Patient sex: M
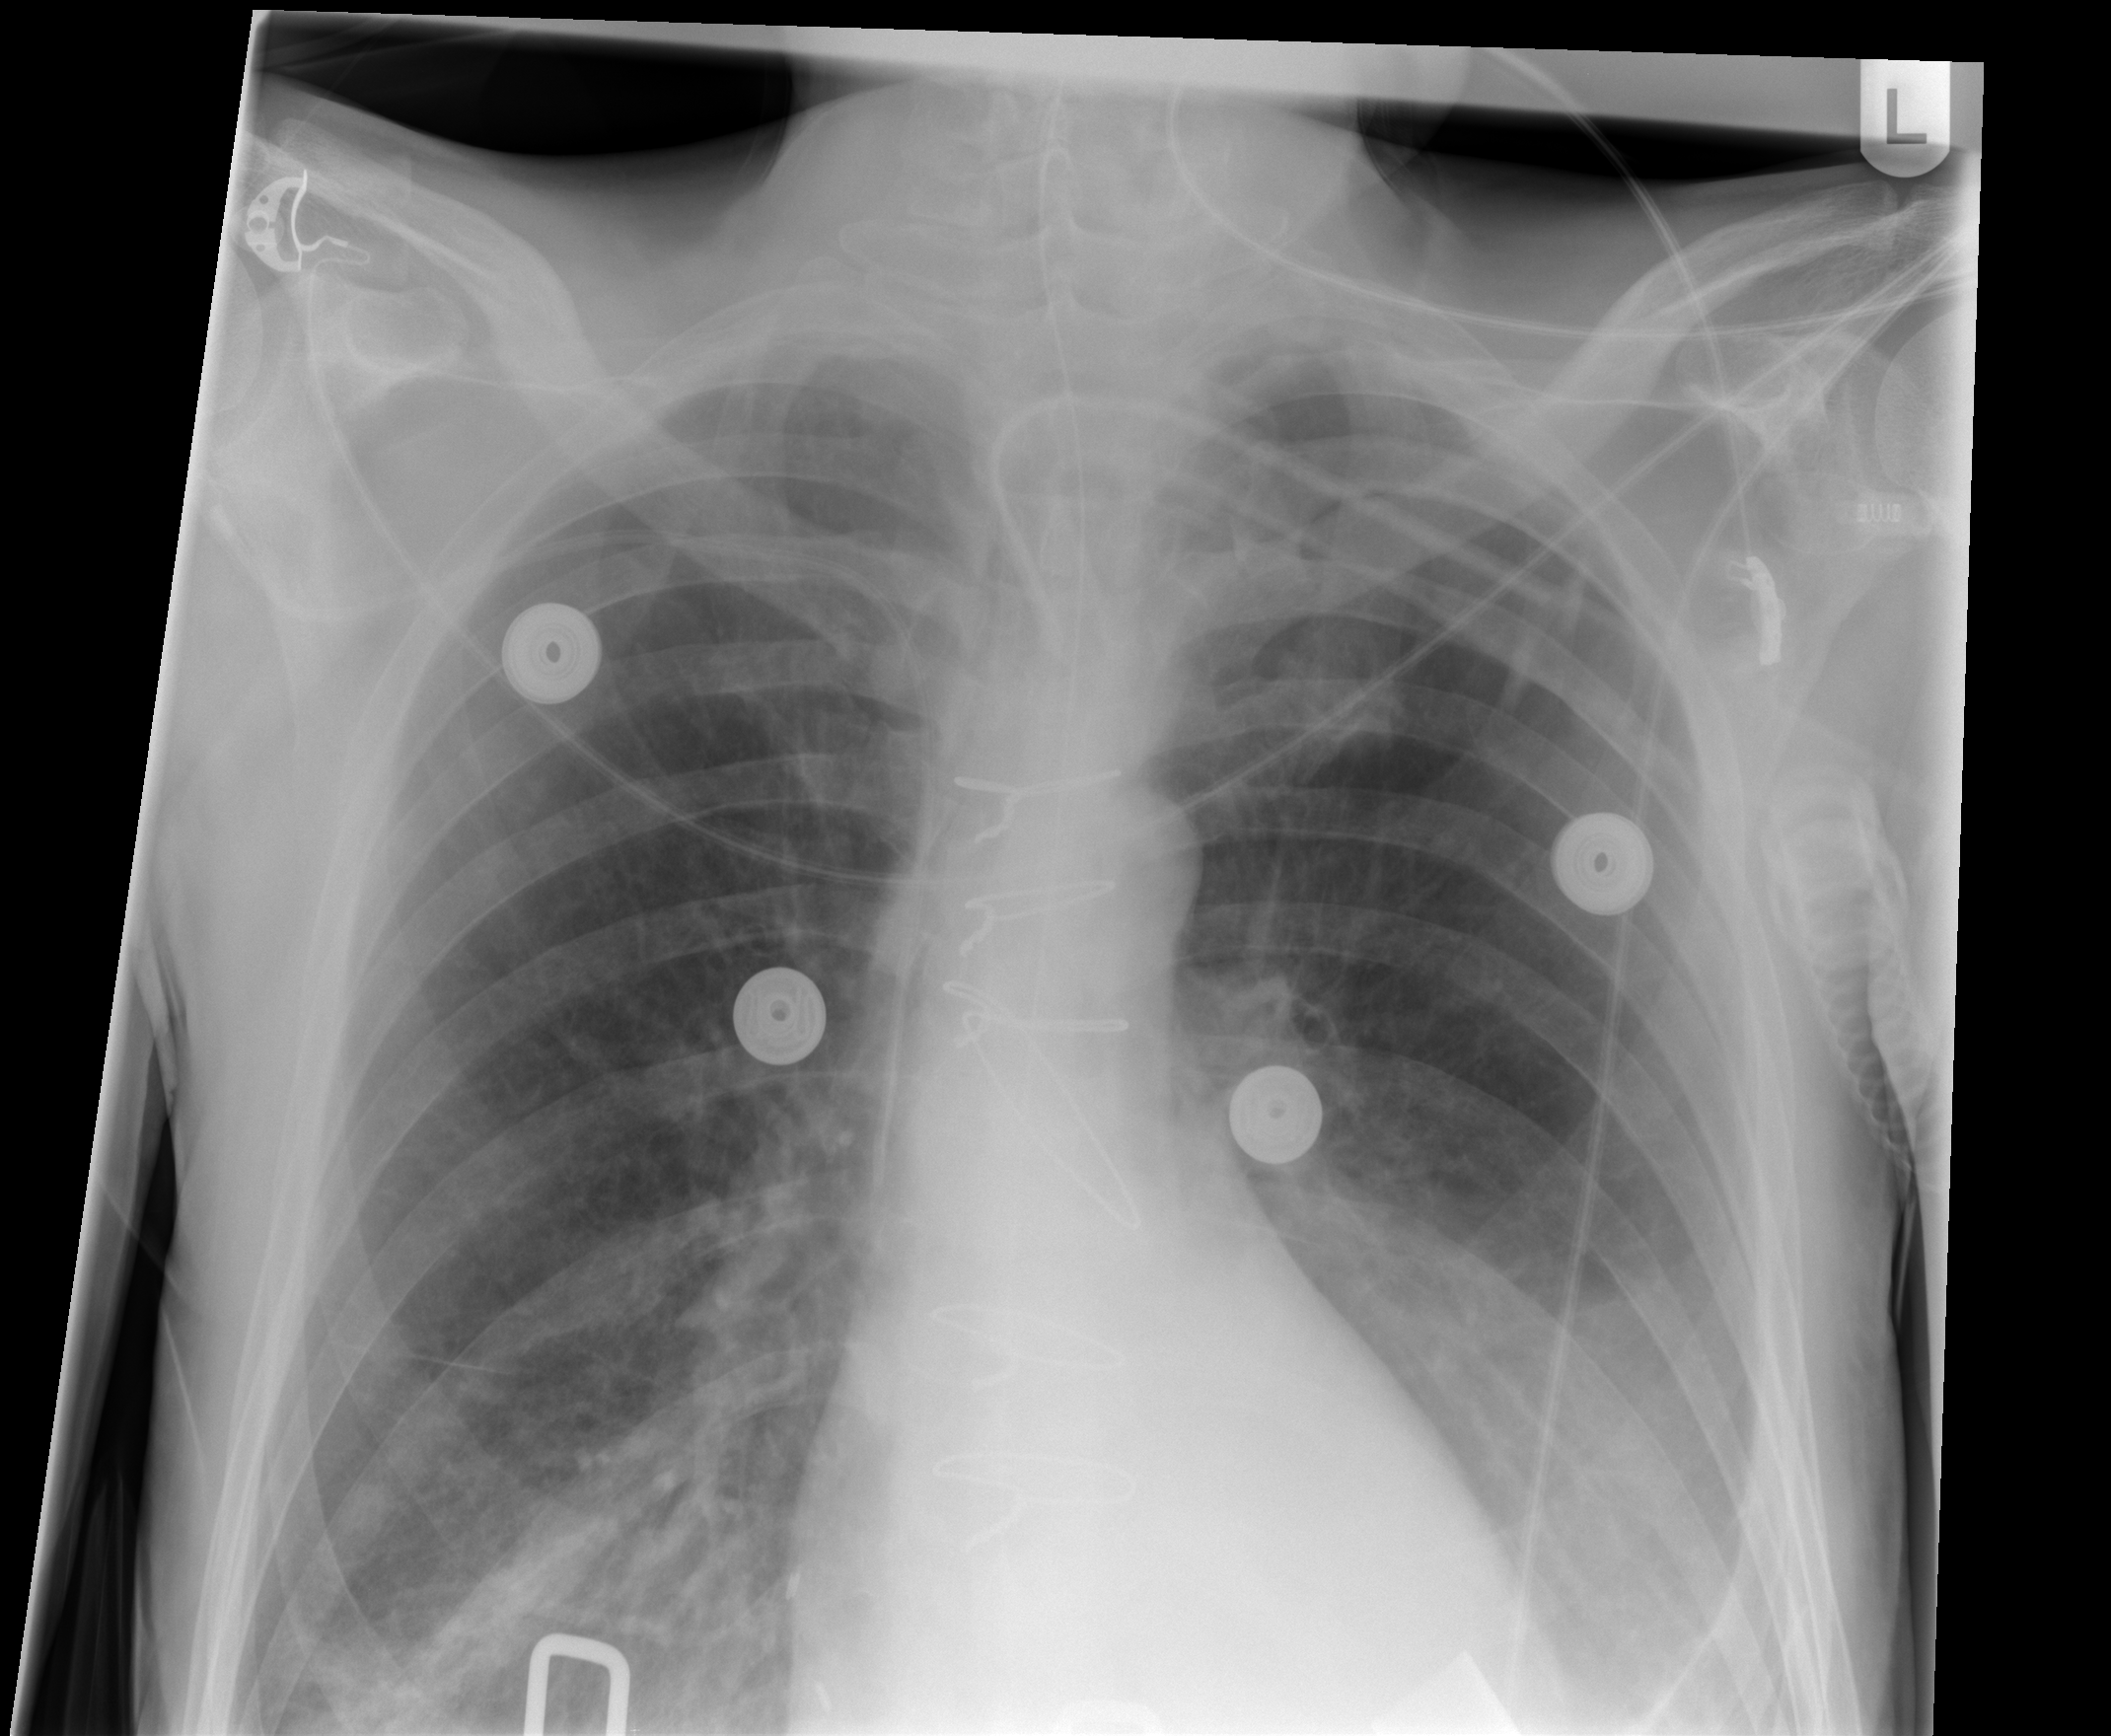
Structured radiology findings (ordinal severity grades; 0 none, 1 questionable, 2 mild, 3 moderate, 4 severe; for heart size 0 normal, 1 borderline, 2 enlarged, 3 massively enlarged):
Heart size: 0
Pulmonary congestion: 0
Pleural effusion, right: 0
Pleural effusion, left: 1
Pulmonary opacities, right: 2
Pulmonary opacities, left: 0
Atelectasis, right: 0
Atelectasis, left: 2